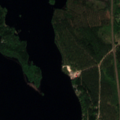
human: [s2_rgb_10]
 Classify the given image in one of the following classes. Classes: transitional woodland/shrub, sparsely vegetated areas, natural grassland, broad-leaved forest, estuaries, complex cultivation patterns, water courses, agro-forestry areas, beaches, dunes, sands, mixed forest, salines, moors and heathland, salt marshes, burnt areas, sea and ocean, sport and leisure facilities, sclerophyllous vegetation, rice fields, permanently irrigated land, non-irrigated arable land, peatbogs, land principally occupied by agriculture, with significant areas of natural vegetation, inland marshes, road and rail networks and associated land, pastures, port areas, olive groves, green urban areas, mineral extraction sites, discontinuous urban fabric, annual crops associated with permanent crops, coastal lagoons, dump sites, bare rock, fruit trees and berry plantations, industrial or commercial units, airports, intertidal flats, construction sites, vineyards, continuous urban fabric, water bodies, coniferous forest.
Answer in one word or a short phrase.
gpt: coniferous forest, mixed forest, transitional woodland/shrub, water bodies